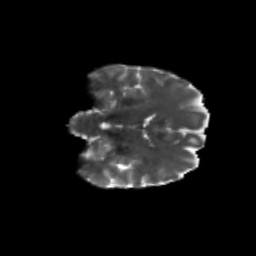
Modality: T2w
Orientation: coronal
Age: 59
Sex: female
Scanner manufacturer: siemens
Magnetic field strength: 3 T
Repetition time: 4.71 s
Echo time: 0.0906 s